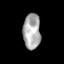
Tissue: skin
Cell type: Epithelial cells
Senescence score: 0.9679
Nuclear area (px): 610
Mean DAPI intensity: 170.746